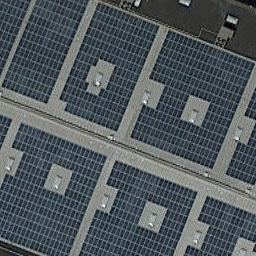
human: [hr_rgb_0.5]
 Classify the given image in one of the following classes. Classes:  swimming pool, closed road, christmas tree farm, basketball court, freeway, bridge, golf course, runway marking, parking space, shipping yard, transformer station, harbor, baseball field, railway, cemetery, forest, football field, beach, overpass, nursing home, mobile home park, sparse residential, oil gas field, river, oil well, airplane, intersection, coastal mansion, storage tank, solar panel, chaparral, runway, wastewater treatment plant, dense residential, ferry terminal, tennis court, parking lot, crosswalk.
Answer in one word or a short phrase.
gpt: solar panel